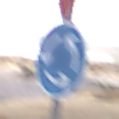
Verkehrszeichen: Kreisverkehr
Zusatzzeichen oben: VorfahrtGewaehren
Umgebung: Outdoor, Nature
Tageszeit: Midday
Wetter: PartlyCloudy
Licht: Natural
Jahreszeit: NotSpecified
Kontrast: MediumContrast